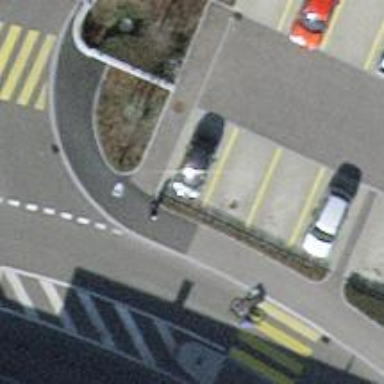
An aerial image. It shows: Asphalt sidewalk.